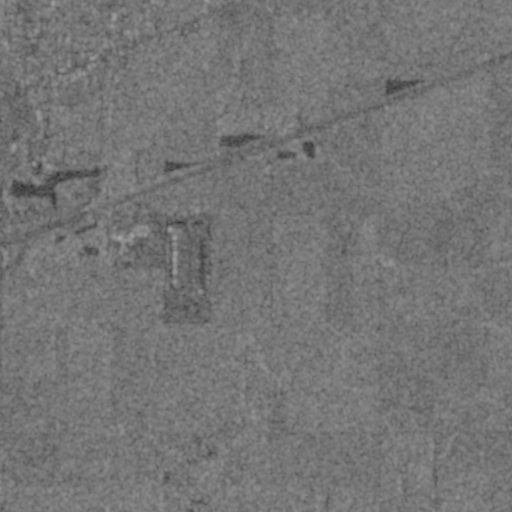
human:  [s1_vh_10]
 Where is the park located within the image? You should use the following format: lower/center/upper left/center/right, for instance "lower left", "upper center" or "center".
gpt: The park is located in the upper left of the image.
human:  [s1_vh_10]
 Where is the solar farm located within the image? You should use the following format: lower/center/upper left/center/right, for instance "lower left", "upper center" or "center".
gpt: The solar farm is located in the center left of the image.
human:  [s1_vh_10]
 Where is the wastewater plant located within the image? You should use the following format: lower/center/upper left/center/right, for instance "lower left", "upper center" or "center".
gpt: The wastewater plant is located in the center left of the image.
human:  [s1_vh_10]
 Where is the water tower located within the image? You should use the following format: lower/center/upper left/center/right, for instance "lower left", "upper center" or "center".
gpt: The water tower is located in the center left of the image.
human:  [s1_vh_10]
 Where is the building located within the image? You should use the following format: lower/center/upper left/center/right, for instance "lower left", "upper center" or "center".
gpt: The building is located in the upper left of the image.
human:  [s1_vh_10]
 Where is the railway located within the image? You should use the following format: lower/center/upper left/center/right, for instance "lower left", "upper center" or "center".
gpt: The railway is located in the left of the image.
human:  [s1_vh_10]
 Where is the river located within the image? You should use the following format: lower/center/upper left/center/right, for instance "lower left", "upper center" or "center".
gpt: The river is located in the upper of the image.
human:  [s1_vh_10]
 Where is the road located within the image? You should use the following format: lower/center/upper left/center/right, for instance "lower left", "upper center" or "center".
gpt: There is no road in the image.

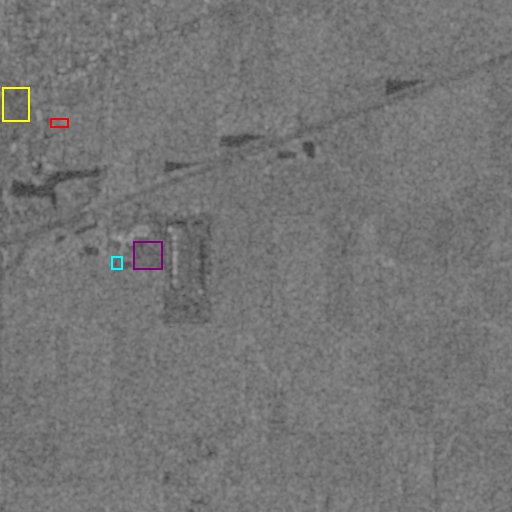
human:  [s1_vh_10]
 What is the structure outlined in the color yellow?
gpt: The structure outlined in yellow is a park.
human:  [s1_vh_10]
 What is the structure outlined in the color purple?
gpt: The structure outlined in purple is a solar farm.
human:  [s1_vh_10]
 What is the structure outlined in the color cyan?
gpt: The structure outlined in cyan is a wastewater plant.
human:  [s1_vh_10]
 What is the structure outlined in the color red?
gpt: The structure outlined in red is a building.
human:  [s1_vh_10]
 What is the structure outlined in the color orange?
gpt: There is no orange outline.